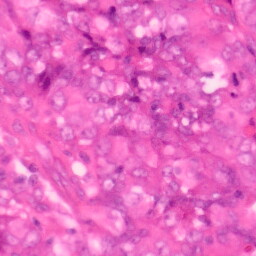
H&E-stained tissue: Colon